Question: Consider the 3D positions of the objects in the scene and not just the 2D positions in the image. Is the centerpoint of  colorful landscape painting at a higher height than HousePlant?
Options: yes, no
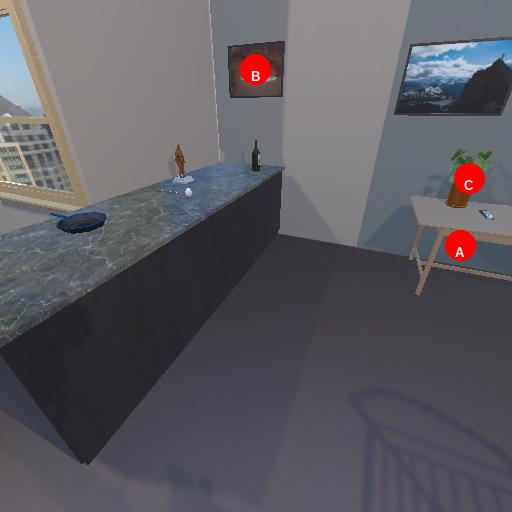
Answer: yes